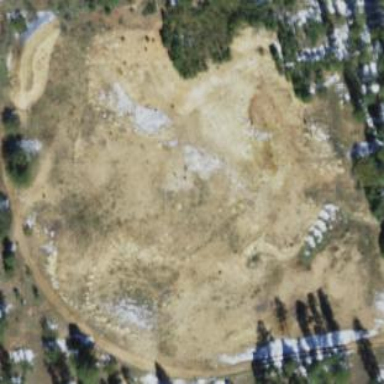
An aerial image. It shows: Gravel pit quarry with abundance of gravel resource.